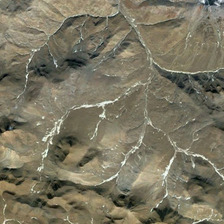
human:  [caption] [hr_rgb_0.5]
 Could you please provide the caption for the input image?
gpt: it is a piece of irregular khaki mountain .

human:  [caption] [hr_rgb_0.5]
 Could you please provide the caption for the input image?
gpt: it is a piece of irregular khaki mountain .

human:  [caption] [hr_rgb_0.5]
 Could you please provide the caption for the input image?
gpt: it is a piece of irregular khaki mountain .

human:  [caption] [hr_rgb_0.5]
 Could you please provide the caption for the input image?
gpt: it is a piece of irregular khaki mountain .

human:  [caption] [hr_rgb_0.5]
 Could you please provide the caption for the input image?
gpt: it is a piece of irregular khaki mountain .